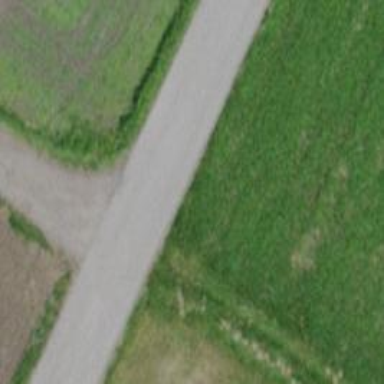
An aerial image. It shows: Unclassified asphalt road used by agricultural vehicles.